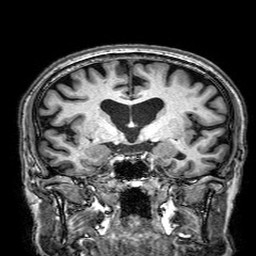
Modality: T1w
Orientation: sagittal
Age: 78
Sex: male
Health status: healthy
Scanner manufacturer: philips
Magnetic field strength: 3 T